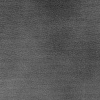
Atmospheric dust classification: dusty